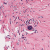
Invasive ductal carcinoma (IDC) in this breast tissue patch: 0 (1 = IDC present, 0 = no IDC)